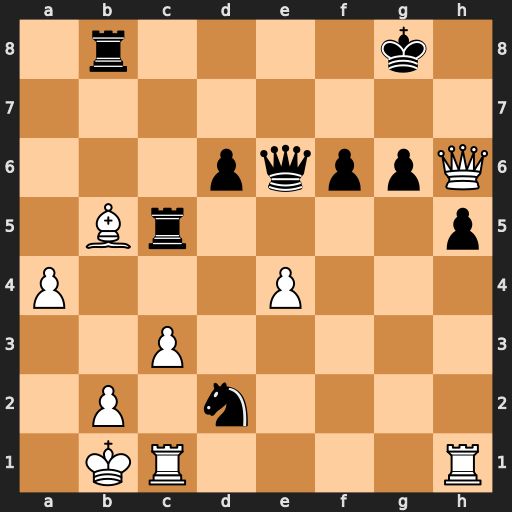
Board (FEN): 1r4k1/8/3pqppQ/1Br4p/P3P3/2P5/1P1n4/1KR4R
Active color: w
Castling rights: -
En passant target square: -
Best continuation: Qxd2 Rbxb5 axb5